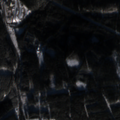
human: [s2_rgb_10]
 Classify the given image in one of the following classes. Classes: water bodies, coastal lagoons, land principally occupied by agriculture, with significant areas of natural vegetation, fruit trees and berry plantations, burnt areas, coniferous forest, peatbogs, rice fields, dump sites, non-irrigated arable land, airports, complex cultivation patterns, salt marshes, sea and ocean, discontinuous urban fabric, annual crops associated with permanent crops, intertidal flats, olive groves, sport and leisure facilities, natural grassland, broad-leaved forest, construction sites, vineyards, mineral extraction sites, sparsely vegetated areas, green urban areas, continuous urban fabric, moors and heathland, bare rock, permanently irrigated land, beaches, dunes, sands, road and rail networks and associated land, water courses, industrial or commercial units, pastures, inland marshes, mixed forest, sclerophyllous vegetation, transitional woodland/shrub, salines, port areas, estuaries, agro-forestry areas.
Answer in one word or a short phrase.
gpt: pastures, coniferous forest